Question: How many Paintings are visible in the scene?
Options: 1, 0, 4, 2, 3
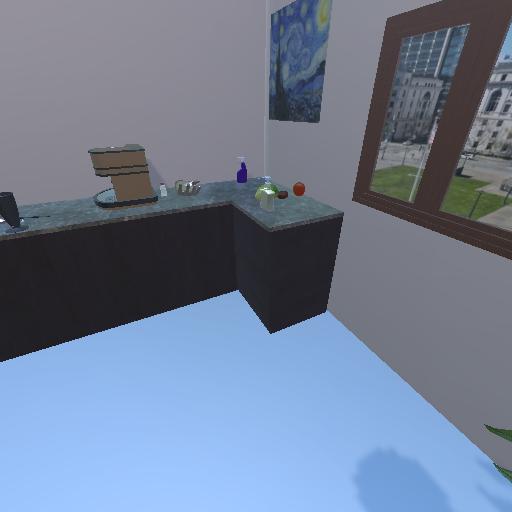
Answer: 1